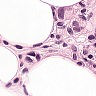
Metastatic tissue present: yes